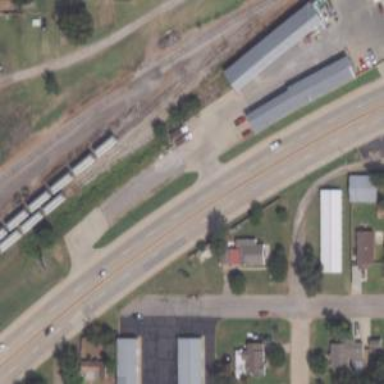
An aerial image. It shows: Rail spur service.